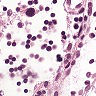
Metastatic tissue present: no